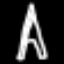
Label: The Eiffel Tower